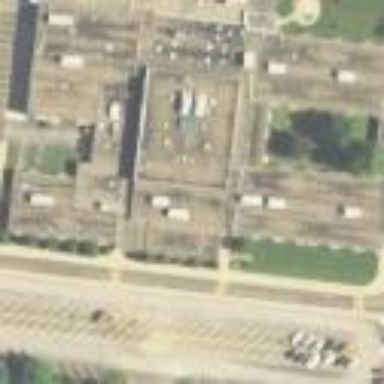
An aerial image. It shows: School building.